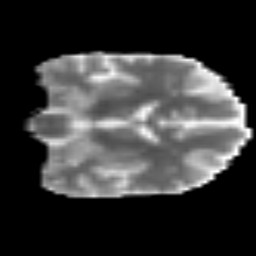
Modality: MD
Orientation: coronal
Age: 39
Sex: female
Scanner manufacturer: siemens
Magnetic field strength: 3 T
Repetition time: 3.2 s
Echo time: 0.081 s